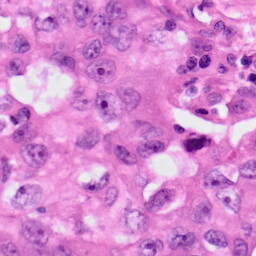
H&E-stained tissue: Lung